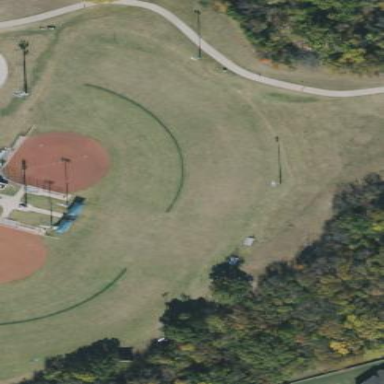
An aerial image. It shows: Baseball pitch for leisure and sports activities.